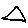
Label: triangle